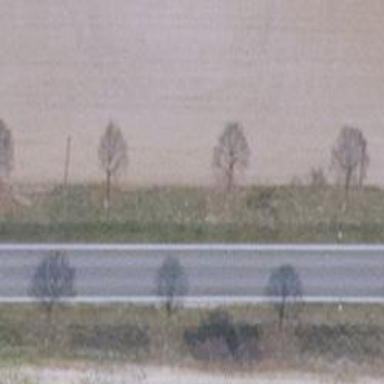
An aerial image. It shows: Row of trees in natural setting.